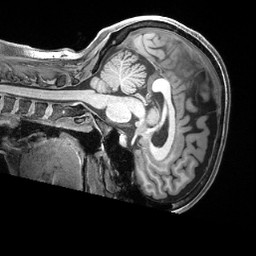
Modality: T1w
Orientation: sagittal
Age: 39
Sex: female
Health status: ill
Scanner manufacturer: siemens
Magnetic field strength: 3 T
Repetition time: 2.4 s
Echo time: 0.00222 s